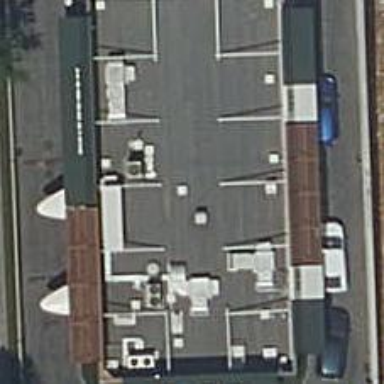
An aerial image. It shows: Fast food establishment.